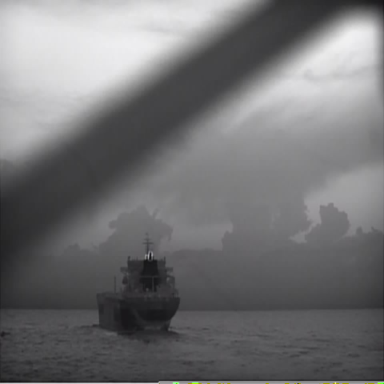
There is a liner in the infrared image.